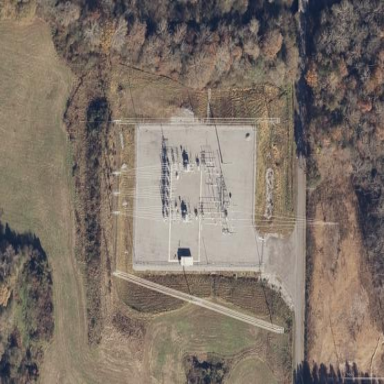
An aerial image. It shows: Distribution level power substation surrounded by fence.